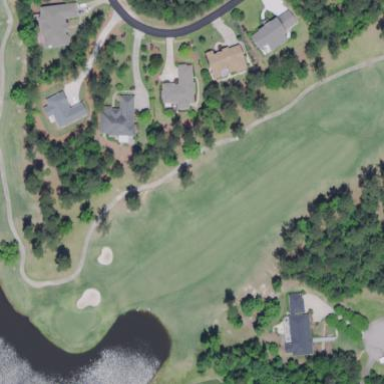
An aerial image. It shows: Golf fairway surrounded by grass.